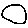
Label: moon